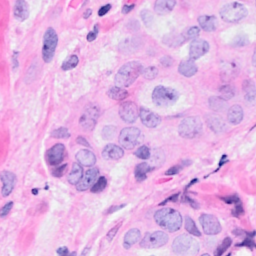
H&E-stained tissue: Breast